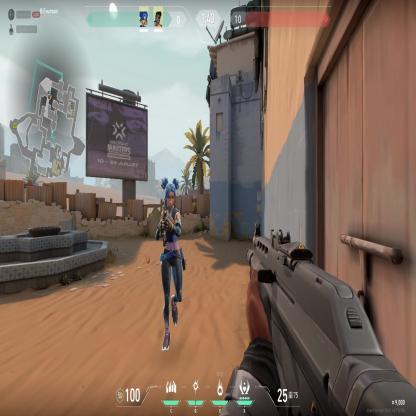
Label: teammate